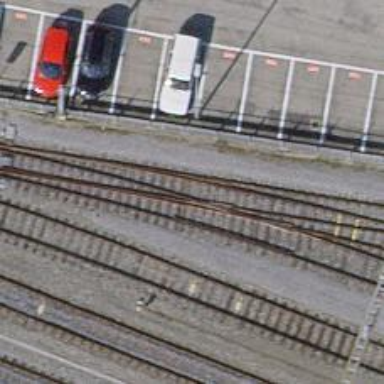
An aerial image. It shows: Rail siding with electrified contact lines.